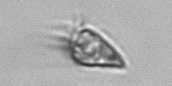
Label: Paratontonia_gracillima